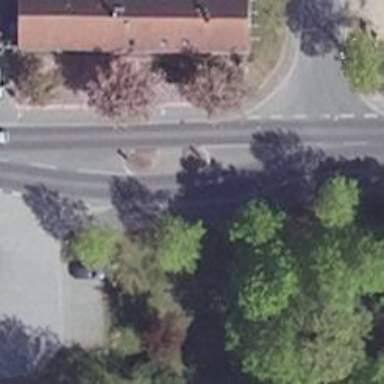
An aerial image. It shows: Uncontrolled crossing with traffic calming island.